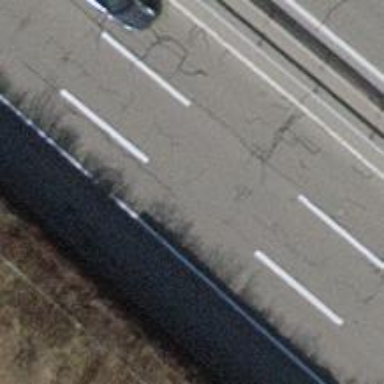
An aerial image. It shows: Asphalt motorway.